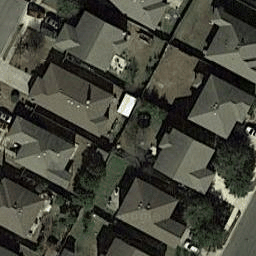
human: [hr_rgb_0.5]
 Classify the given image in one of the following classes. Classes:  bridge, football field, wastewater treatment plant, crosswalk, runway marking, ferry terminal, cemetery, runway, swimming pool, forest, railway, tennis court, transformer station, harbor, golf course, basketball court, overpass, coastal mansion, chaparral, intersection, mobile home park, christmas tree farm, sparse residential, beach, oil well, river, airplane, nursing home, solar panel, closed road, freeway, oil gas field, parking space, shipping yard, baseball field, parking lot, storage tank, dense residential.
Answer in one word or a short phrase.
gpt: dense residential